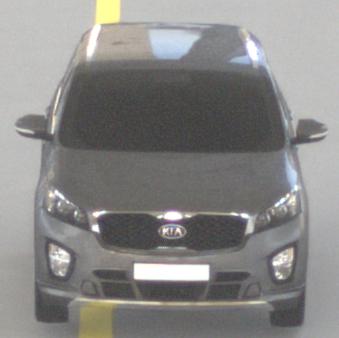
Make: KIA
Model: Sorento 2.2 CRDi
Detailed model: Sorento (UM)
Model produced from: 2015/03
Model produced until: 2017/10
Doors: 5
Color: gray
Road condition: dry road
Daytime: morning or afternoon
Contrast: low contrast